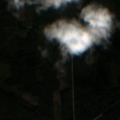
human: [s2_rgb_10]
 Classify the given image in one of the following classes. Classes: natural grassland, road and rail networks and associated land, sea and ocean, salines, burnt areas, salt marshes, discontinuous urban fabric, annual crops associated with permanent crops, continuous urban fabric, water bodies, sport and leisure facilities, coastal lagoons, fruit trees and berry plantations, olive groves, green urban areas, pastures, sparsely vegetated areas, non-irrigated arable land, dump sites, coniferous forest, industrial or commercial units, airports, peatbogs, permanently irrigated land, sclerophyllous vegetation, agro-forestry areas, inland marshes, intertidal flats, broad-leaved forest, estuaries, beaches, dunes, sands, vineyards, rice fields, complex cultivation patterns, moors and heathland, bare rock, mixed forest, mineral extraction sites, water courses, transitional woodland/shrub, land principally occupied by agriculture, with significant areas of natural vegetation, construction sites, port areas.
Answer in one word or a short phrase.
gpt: broad-leaved forest, coniferous forest, mixed forest